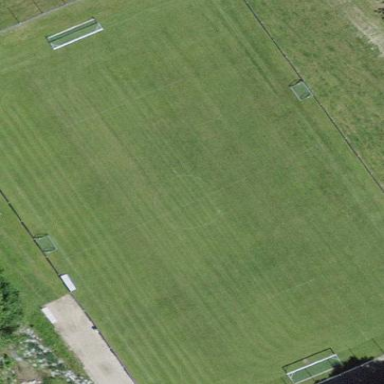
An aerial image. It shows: Grass pitch designated for soccer.